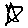
Label: star